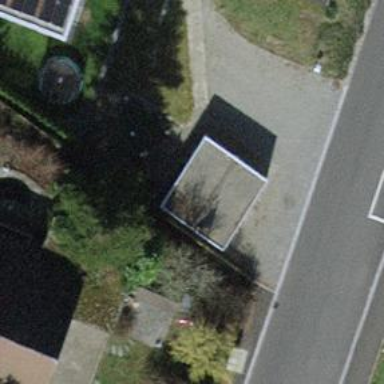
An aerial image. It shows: Garage.